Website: crate-barrel
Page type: customer-info-address
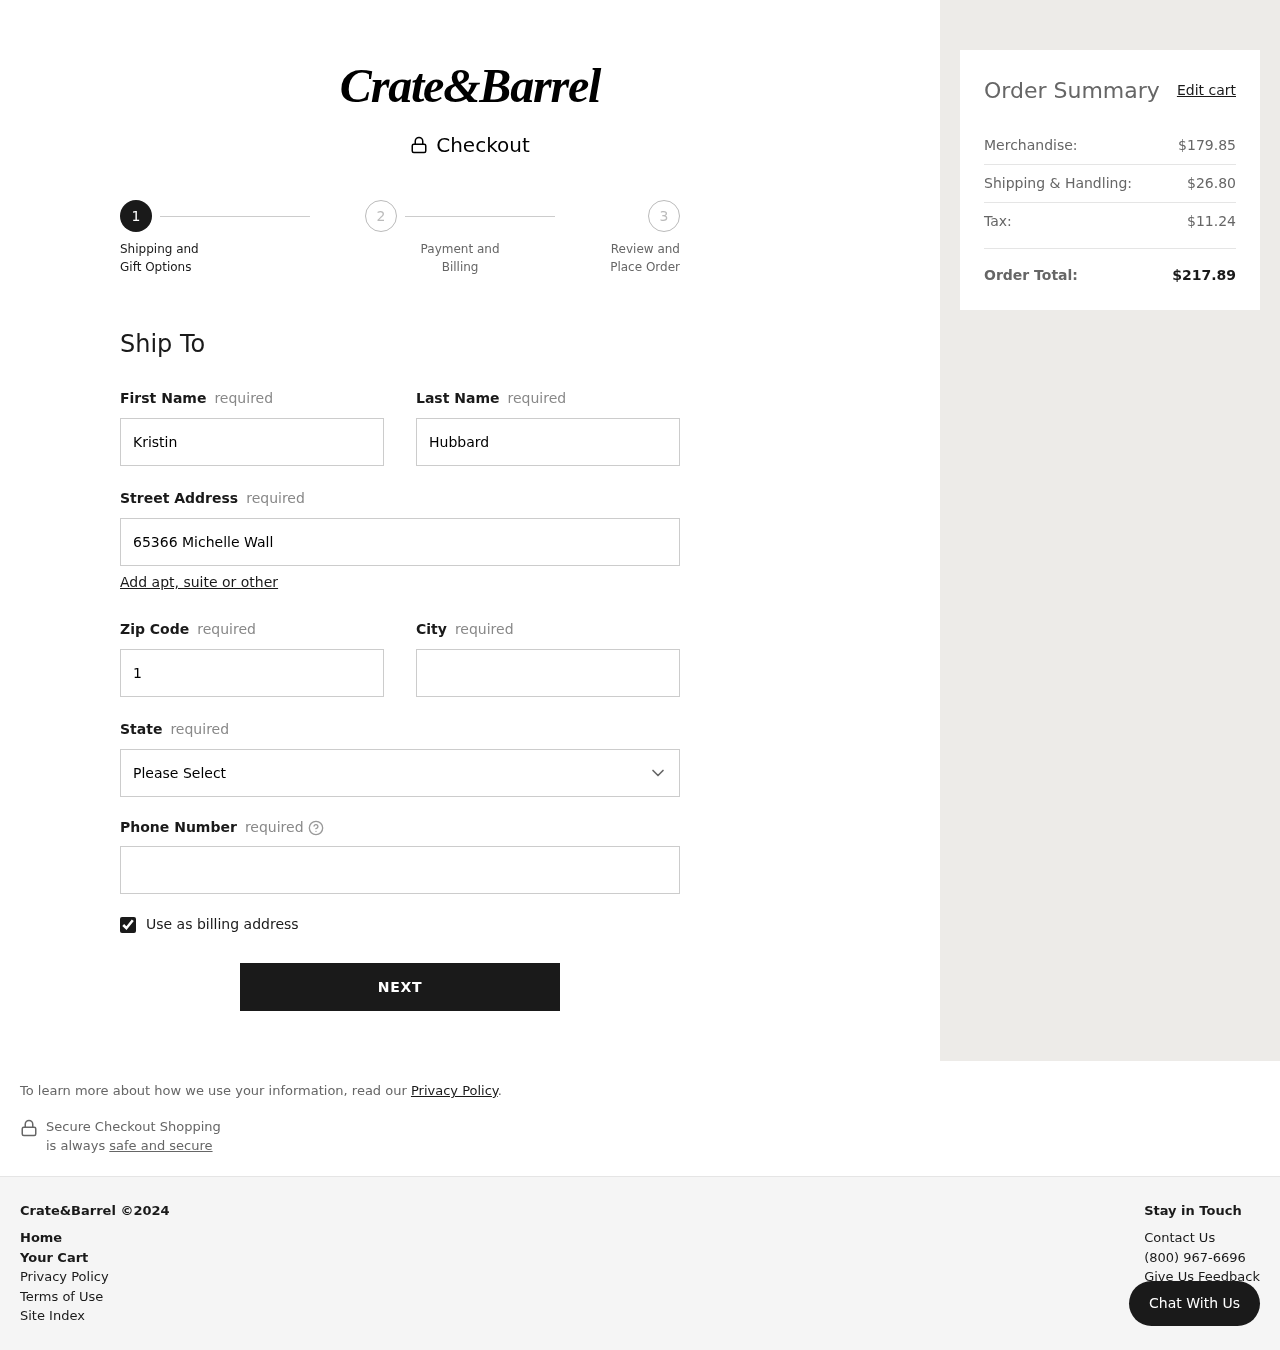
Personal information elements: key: PII_CITY
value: West Johnview
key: PII_FIRSTNAME
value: Kristin
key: PII_LASTNAME
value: Hubbard
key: PII_PHONE
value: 7842538350
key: PII_POSTCODE
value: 14433
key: PII_STATE
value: Oregon
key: PII_STREET
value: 65366 Michelle Wall
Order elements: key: ORDER_SUBTOTAL
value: $179.85
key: ORDER_SHIPPING_COST
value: $26.80
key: ORDER_TAX
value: $11.24
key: ORDER_TOTAL
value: $217.89